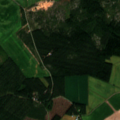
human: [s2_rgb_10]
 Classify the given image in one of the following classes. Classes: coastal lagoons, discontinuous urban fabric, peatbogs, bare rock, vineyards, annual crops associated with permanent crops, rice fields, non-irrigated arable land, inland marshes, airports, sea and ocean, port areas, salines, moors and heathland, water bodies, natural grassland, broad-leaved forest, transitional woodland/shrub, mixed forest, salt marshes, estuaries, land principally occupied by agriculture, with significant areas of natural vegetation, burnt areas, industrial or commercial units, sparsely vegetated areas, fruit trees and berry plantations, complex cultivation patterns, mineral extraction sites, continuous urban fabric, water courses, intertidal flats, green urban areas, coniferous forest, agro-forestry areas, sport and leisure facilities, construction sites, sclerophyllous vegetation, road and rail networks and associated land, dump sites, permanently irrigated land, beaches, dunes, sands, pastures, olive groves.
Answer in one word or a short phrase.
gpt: non-irrigated arable land, coniferous forest